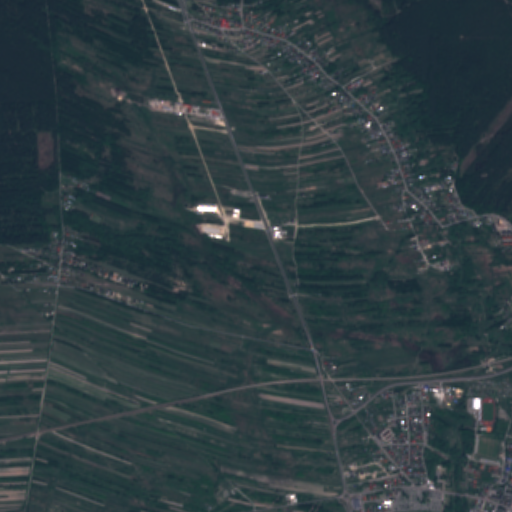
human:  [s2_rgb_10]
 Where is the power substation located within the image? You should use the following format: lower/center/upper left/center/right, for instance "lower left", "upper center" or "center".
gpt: The power substation is located in the lower right of the image.
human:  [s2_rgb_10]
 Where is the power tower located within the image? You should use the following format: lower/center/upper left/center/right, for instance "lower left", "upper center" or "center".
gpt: The power tower is located in the lower right of the image.
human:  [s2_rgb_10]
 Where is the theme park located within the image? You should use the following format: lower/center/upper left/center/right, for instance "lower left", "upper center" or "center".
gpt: The theme park is located in the lower right of the image.
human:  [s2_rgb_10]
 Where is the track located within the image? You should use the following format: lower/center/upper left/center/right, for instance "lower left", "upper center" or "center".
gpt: The track is located in the lower right of the image.
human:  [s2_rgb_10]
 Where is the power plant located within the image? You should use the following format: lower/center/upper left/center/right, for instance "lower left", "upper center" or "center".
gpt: There is no power plant in the image.